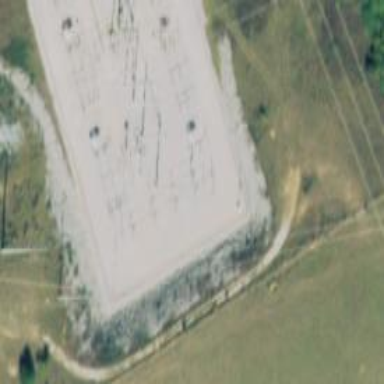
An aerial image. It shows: Switch used for power control.